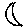
Label: moon